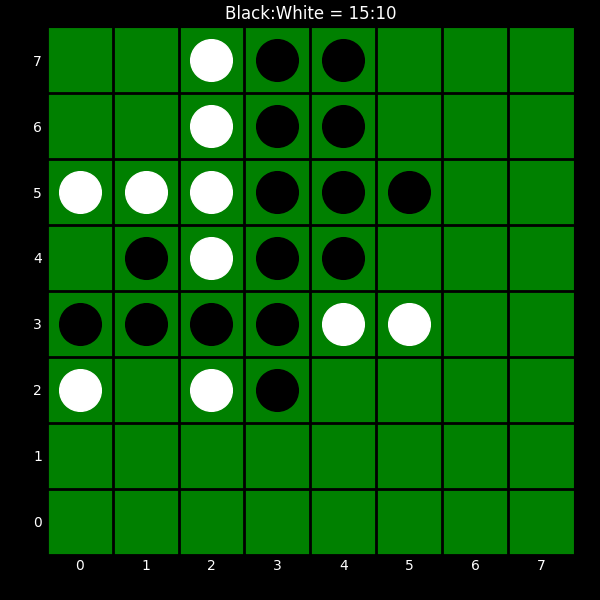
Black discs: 15
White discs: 10